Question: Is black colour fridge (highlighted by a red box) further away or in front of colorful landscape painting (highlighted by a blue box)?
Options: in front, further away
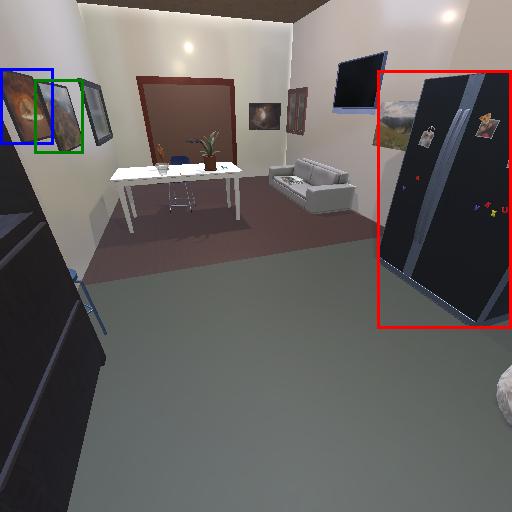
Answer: in front